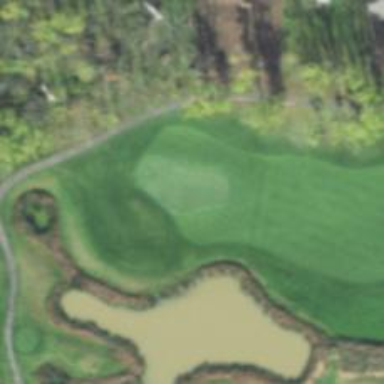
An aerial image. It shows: Golf hole.